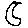
Label: moon